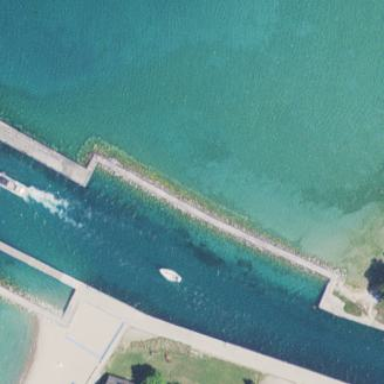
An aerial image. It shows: Breakwater made of concrete.